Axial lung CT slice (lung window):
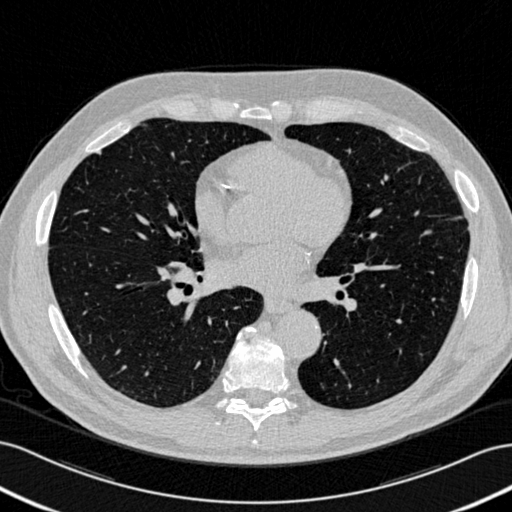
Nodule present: no